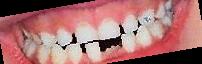
Condition: hypodontia